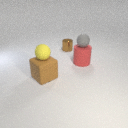
small gray rubber sphere above large red rubber cylinder